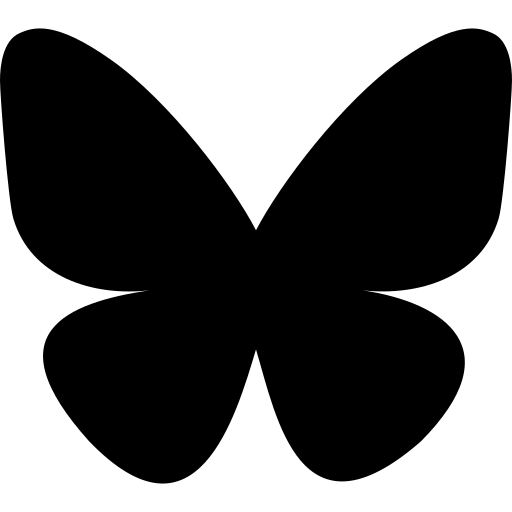
Tags: icon, FontAwesome, fa-icon, brand, bluesky